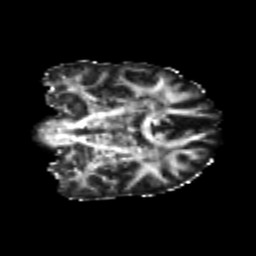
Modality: FA
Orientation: coronal
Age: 24
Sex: female
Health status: healthy
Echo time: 0.074 s